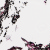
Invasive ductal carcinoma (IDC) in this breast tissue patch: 0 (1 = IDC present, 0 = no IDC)